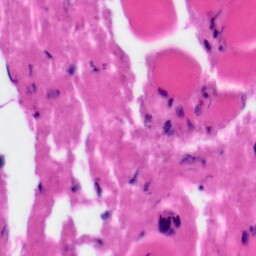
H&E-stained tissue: Tonsil